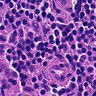
Metastatic tissue present: no